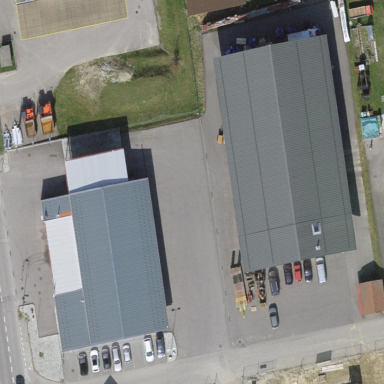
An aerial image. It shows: Industrial area.